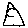
Label: triangle